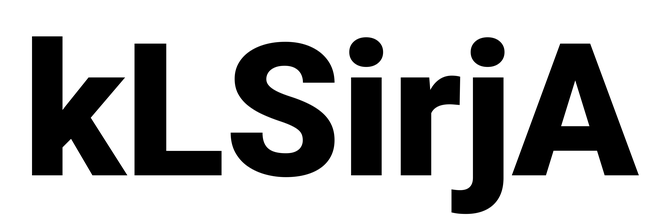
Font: Roboto_Black